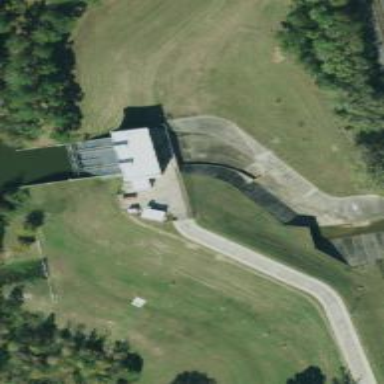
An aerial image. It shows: Spillway along waterway.